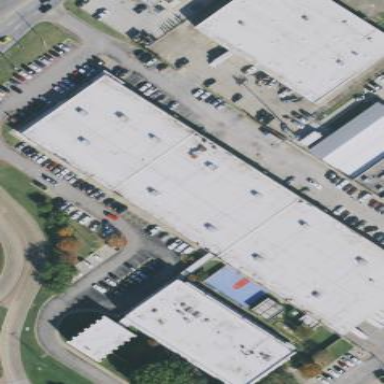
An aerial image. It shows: Retail building.